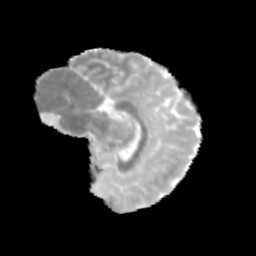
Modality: MD
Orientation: sagittal
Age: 9
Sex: male
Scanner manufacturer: siemens
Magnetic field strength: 3 T
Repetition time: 3.8 s
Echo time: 0.07 s